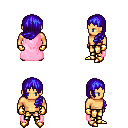
a pixel art fantasy rpg character, male body template, human, tanned skin, pink cape, gold greaves, blue left-swept hairstyle, gold gloves, gold boots, four views (front, back, left, right), 2x2 character sprite sheet, small pixel art, hard edges, no anti-aliasing